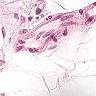
Metastatic tissue present: no